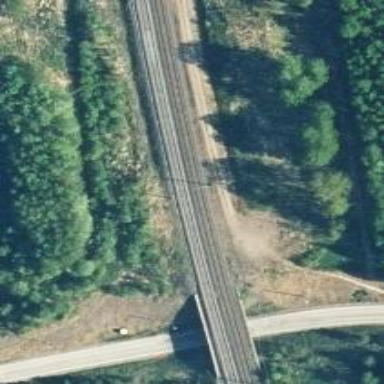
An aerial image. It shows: Bridge used by trains with continuous electrified contact lines.